Question: I'm trying to apply one of two different width values (either 70% or 30%) to the first or second box in a row.
- - - - '<li>'
I'm sure there's a way to do this with 'nth-child' somehow...
I'd like to accomplish this . Here is a mockup of what I'm trying to accomplish:

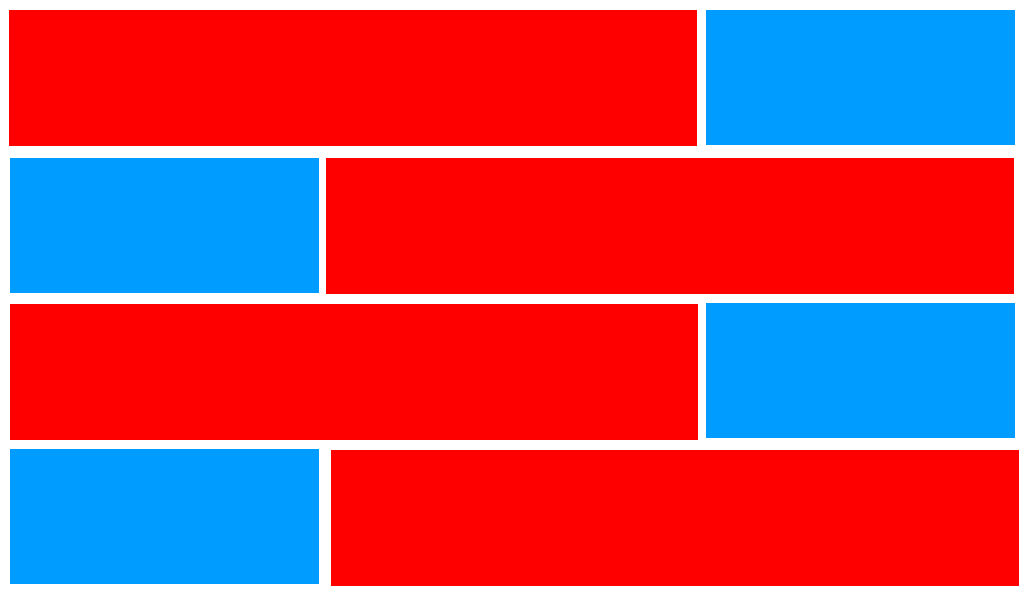
Answer: Simple enough, you want the 1st and 4th box of every 4th box to be 70% wide, and the 2nd and 3rd of every 4th box to be 30% wide.
'''
div>div {
width: 30%;
height: 20px;
background-color: blue;
float: left;
box-sizing: border-box;
border: 3px solid #fff
}
div>div:nth-child(4n+1),
div>div:nth-child(4n+4) {
width: 70%;
background-color: red;
}
'''
'''
<div>
<div></div>
<div></div>
<div></div>
<div></div>
<div></div>
<div></div>
<div></div>
<div></div>
<div></div>
<div></div>
<div></div>
<div></div>
<div></div>
<div></div>
<div></div>
<div></div>
<div></div>
<div></div>
<div></div>
<div></div>
<div></div>
<div></div>
<div></div>
<div></div>
<div></div>
<div></div>
<div></div>
<div></div>
<div></div>
<div></div>
<div></div>
<div></div>
<div></div>
<div></div>
</div>
'''